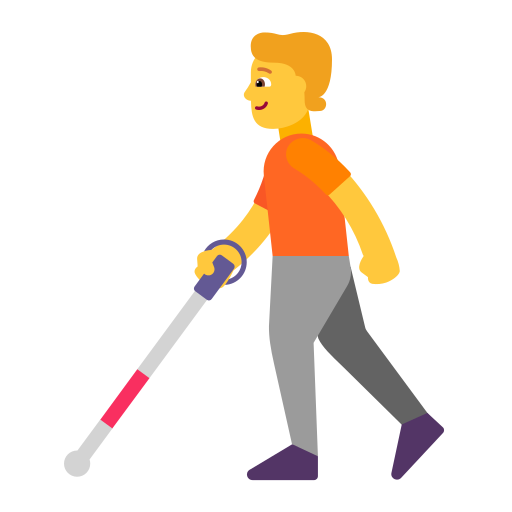
person with white cane flat default